Question: Count the number of objects in the diagram.
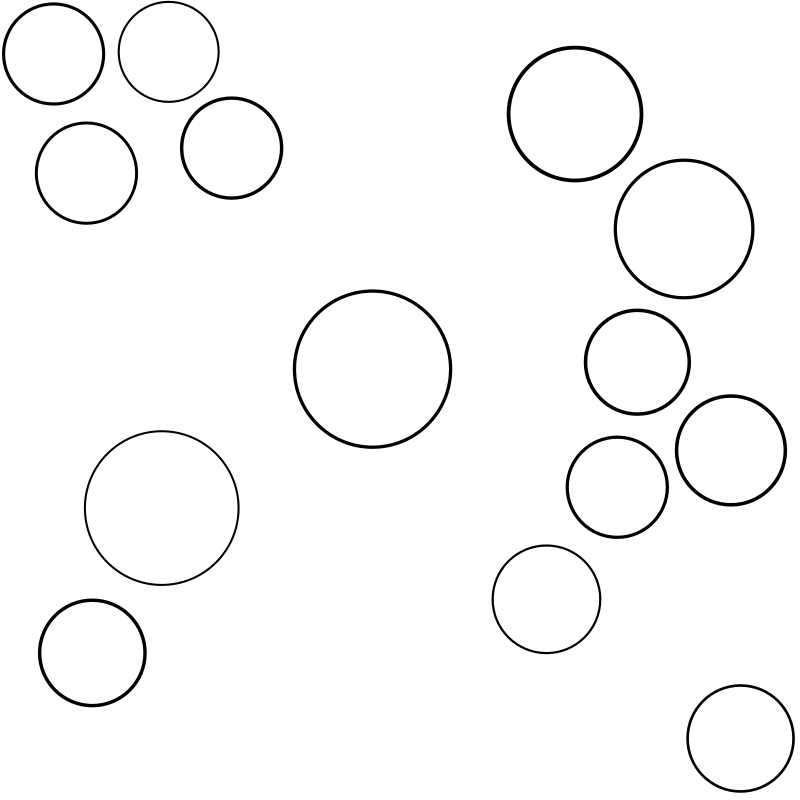
Answer: 14